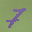
Label: 7